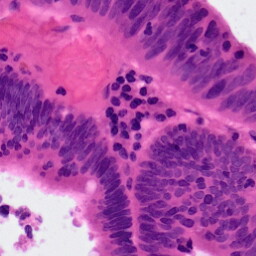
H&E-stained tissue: Colon